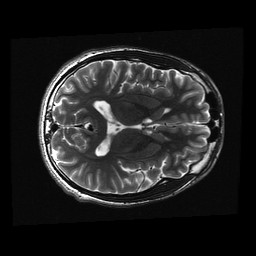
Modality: T2w
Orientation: axial
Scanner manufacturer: ge
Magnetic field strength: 3 T
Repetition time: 5 s
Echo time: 0.1017 s